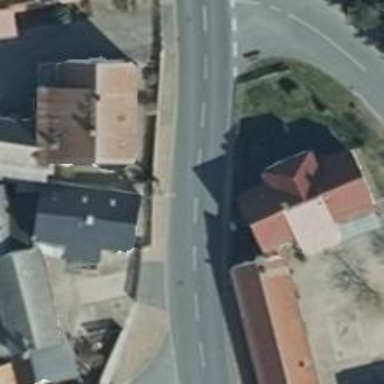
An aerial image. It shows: Secondary road.